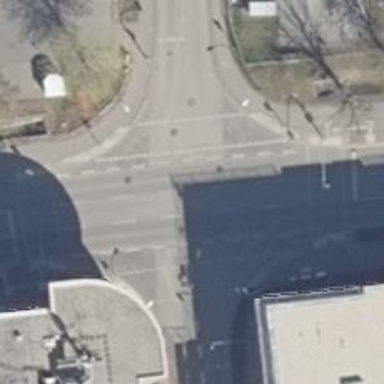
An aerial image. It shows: Road with traffic signals at crossing.